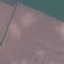
Label: AnnualCrop